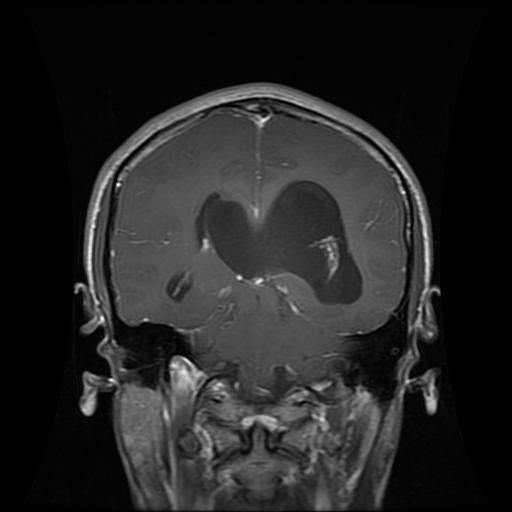
Label: glioma